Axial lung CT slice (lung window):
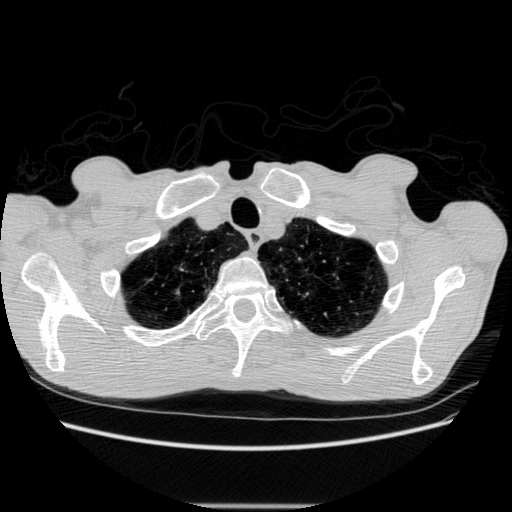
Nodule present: no